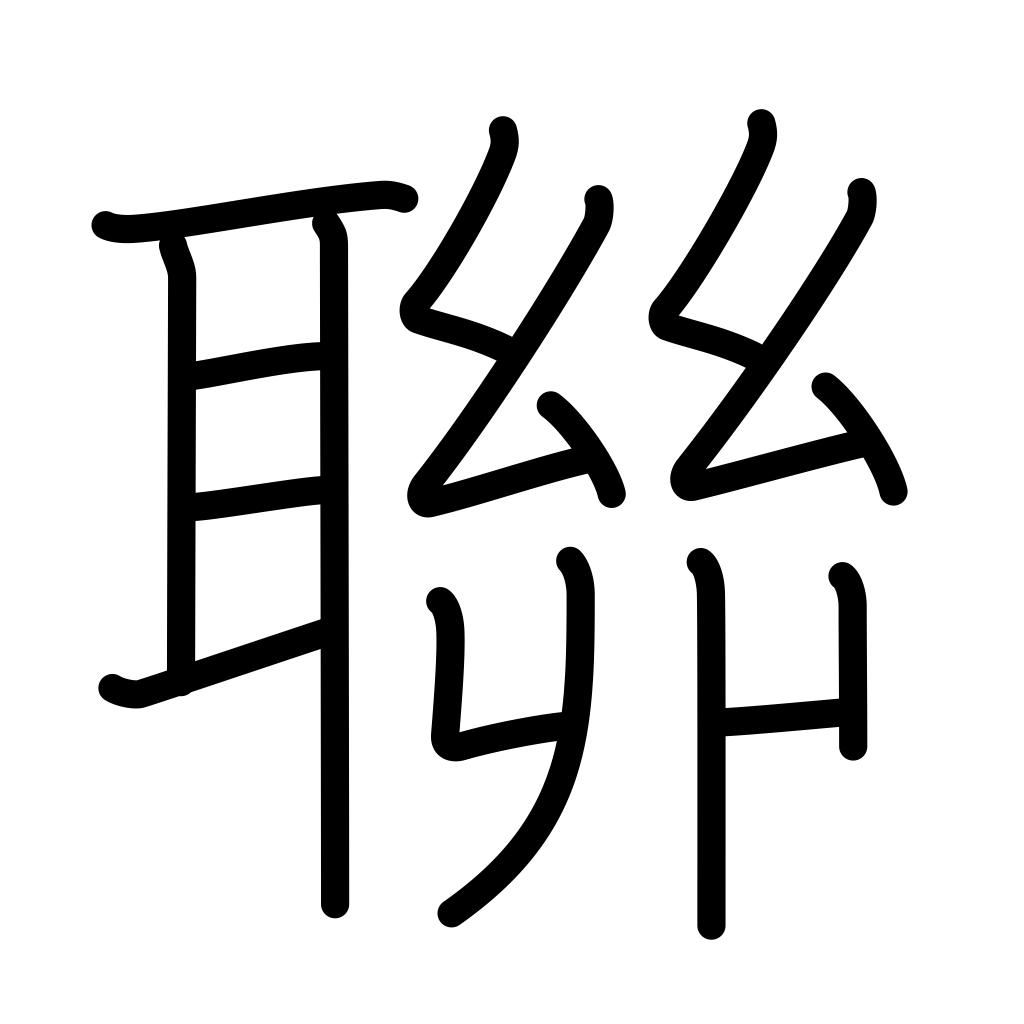
Meaning: party, gang, clique